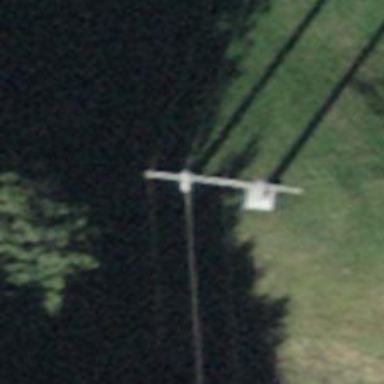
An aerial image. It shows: Power line in the image.